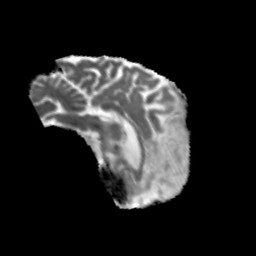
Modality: MD
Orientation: sagittal
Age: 75
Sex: male
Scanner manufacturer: siemens
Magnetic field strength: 3 T
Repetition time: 5.47 s
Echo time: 0.0854 s